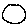
Label: circle